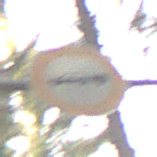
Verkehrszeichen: VerbotPersonenkraftwagenMitAnhaenger
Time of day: MorningAfternoon
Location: Outdoor (Nature)
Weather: Overcast
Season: Winter
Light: Natural